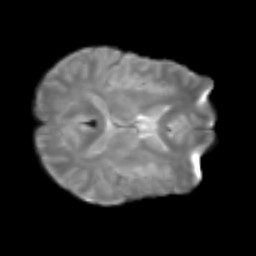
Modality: T2w
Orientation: axial
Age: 21
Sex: female
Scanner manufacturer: siemens
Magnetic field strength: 3 T
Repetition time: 2.3 s
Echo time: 0.085 s